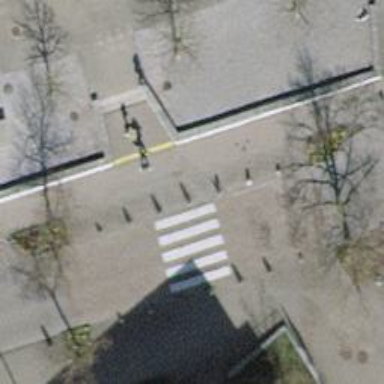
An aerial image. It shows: Kerb serving as barrier.